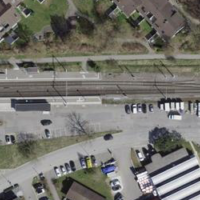
EUNIS habitat code: 57
Species observed at this site:
Vicia sepium